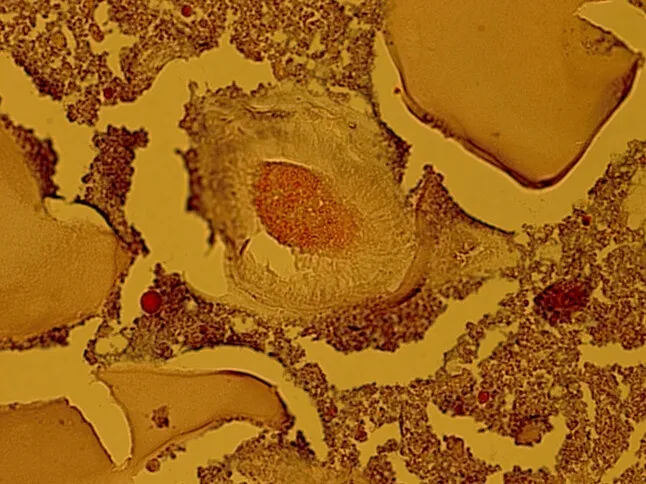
Thigh hydatid cyst revealed a fragmented, acellular laminated layer, protoscolex admixed with necrotic material; 400x, Hematoxylin & Eosin.
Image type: pathology (h&e)